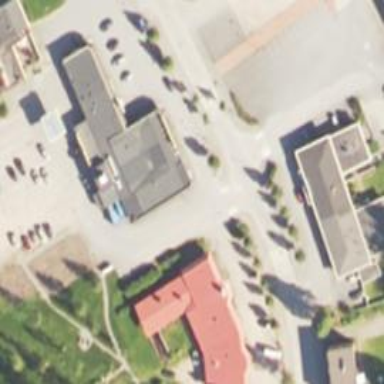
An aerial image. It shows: Retail building.